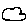
Label: cloud